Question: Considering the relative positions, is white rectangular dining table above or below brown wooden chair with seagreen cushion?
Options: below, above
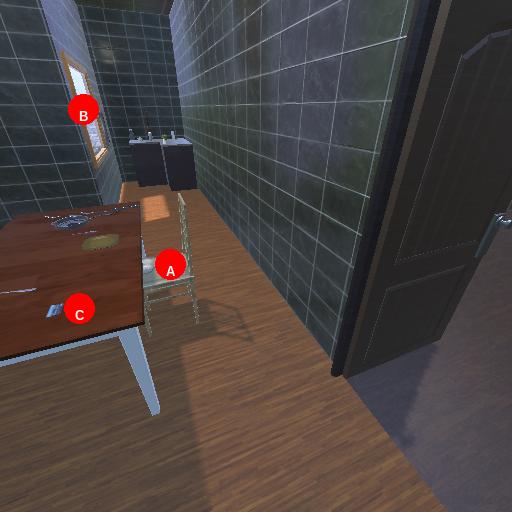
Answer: below